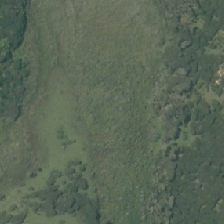
Land cover: herbaceous_freshwater_vege